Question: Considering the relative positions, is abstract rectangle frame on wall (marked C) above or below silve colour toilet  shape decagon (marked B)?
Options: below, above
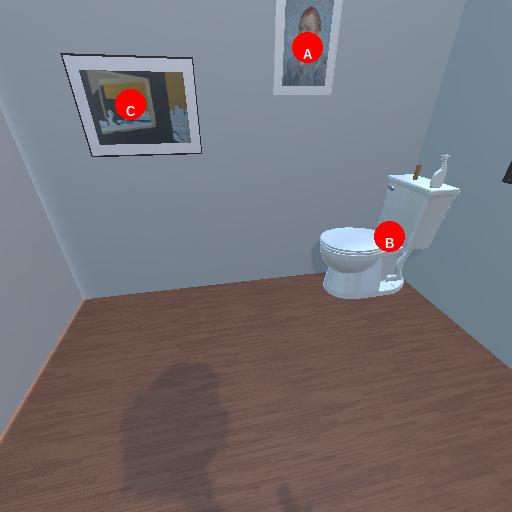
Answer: below